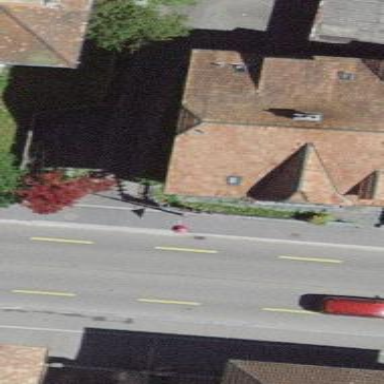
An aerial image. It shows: Residential building.